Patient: sex F, age 59
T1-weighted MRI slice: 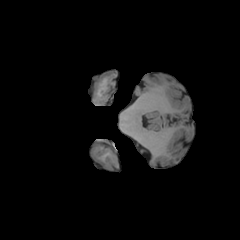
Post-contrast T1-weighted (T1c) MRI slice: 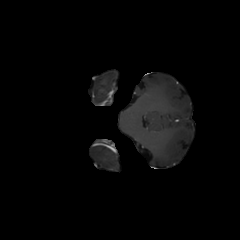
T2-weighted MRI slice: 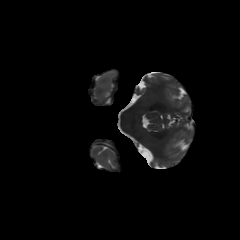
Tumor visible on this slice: no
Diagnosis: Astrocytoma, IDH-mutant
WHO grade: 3